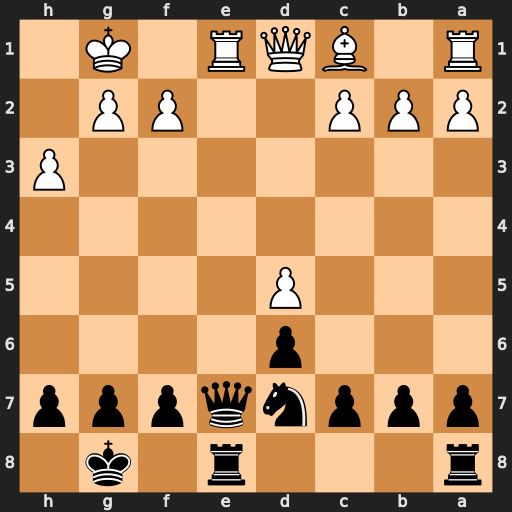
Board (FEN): r3r1k1/pppnqppp/3p4/3P4/8/7P/PPP2PP1/R1BQR1K1
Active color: b
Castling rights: -
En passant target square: -
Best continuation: Qxe1+ Qxe1 Rxe1+